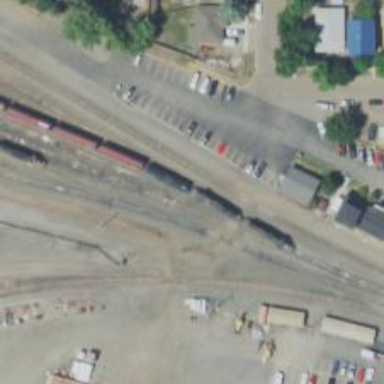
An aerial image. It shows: Railway siding with rails.